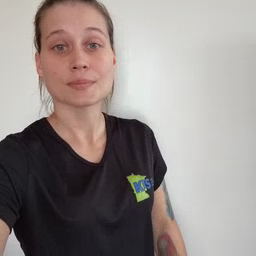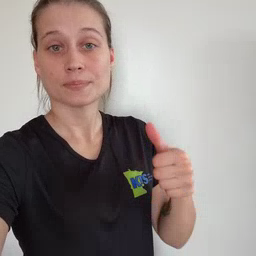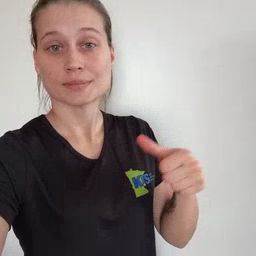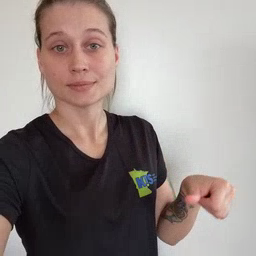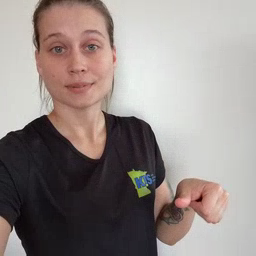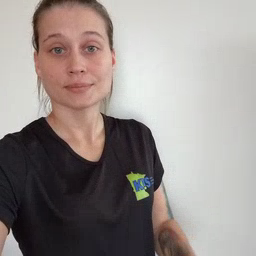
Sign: puzzle